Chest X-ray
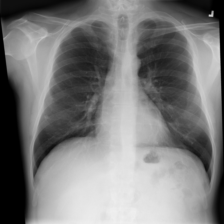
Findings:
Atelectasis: negative
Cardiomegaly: negative
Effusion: negative
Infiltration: negative
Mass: negative
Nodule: negative
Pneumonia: negative
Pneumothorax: negative
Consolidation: negative
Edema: negative
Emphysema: negative
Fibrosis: negative
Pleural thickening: negative
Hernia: negative